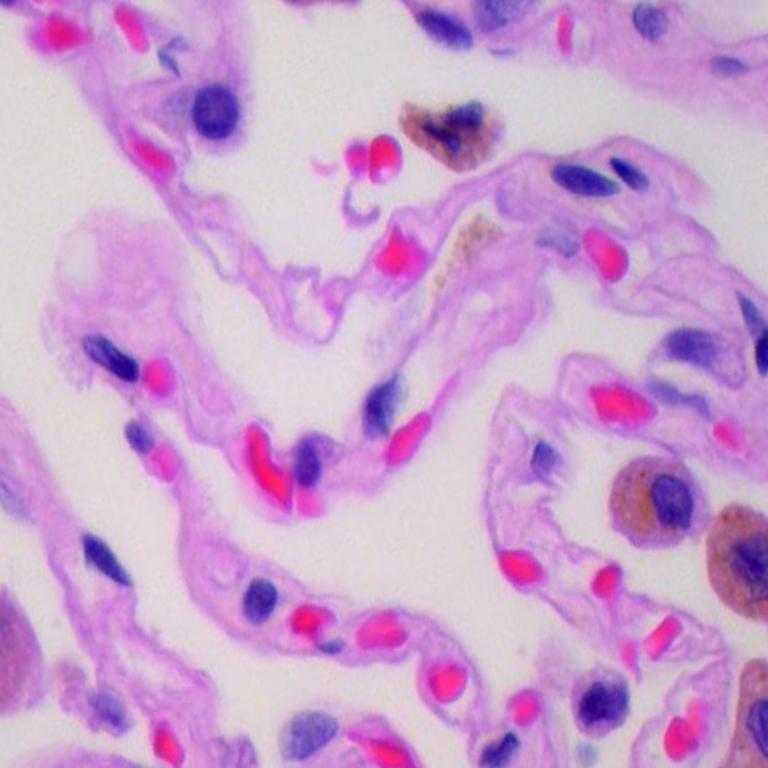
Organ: lung
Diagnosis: benign